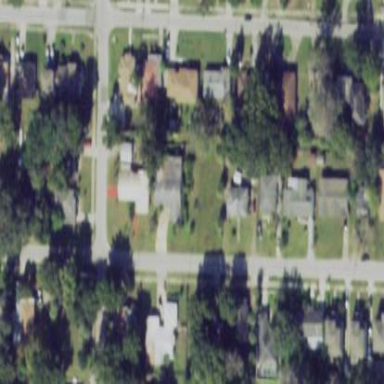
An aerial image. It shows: Residential area composed of single-family homes.